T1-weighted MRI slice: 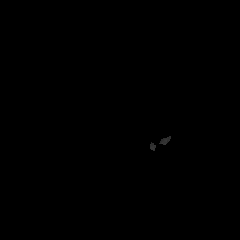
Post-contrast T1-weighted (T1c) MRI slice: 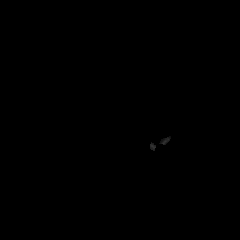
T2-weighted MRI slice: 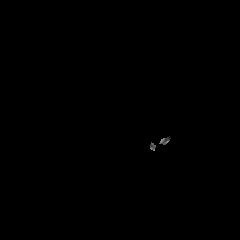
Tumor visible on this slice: no